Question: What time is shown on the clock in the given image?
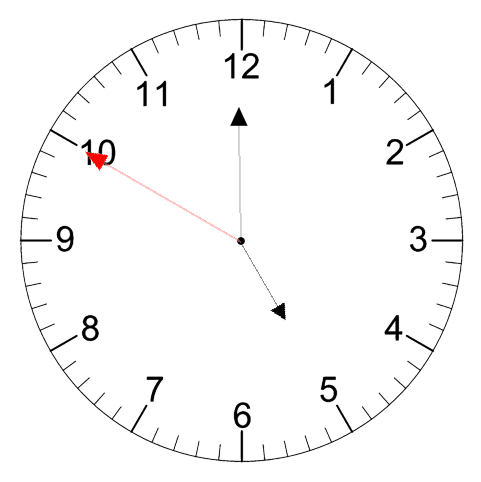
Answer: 04:59:50